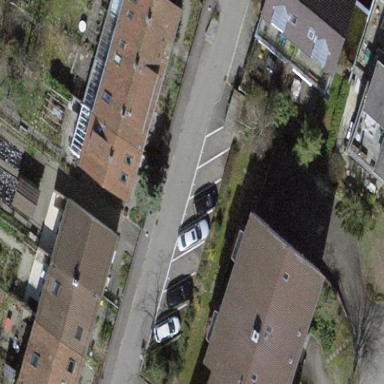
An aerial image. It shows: Parking available on the street side.